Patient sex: M
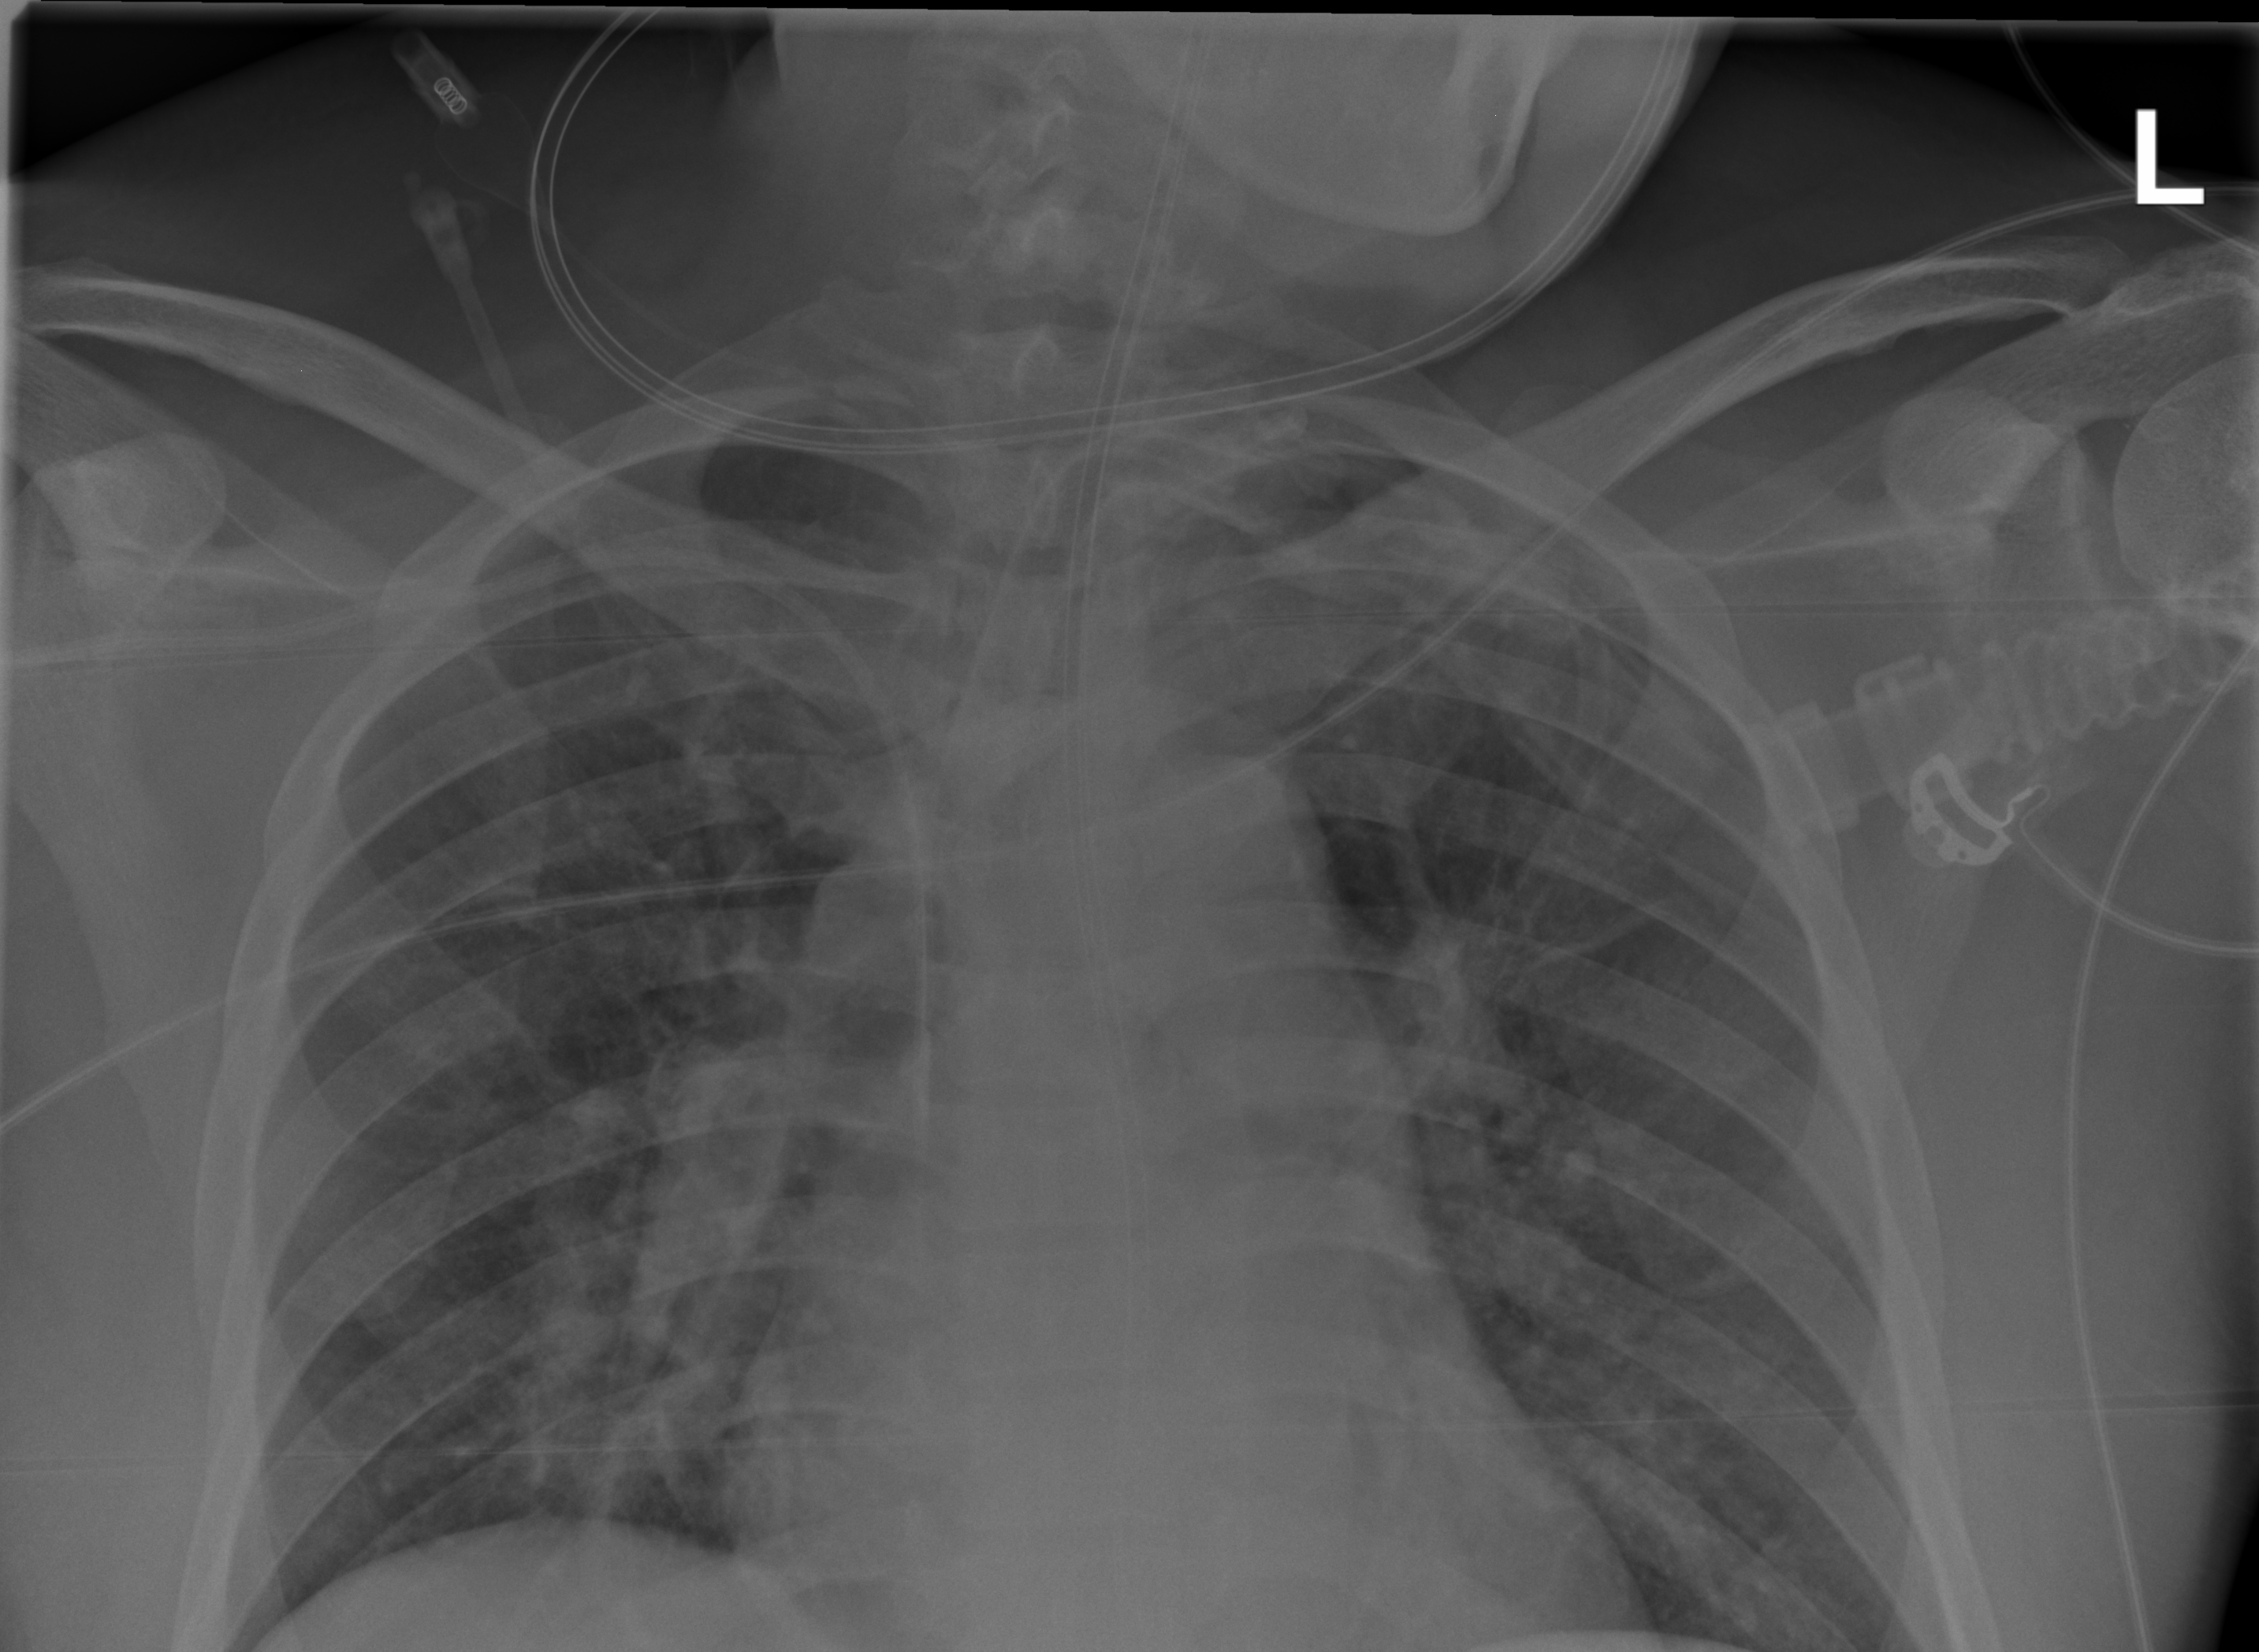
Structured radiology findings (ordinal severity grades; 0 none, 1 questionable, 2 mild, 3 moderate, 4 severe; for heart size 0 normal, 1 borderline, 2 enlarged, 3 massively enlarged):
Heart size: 2
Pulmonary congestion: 2
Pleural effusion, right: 0
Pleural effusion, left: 0
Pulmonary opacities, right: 1
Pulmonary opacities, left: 1
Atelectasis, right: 0
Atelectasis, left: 0